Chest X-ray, AP view. Patient: 49 years old, sex M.
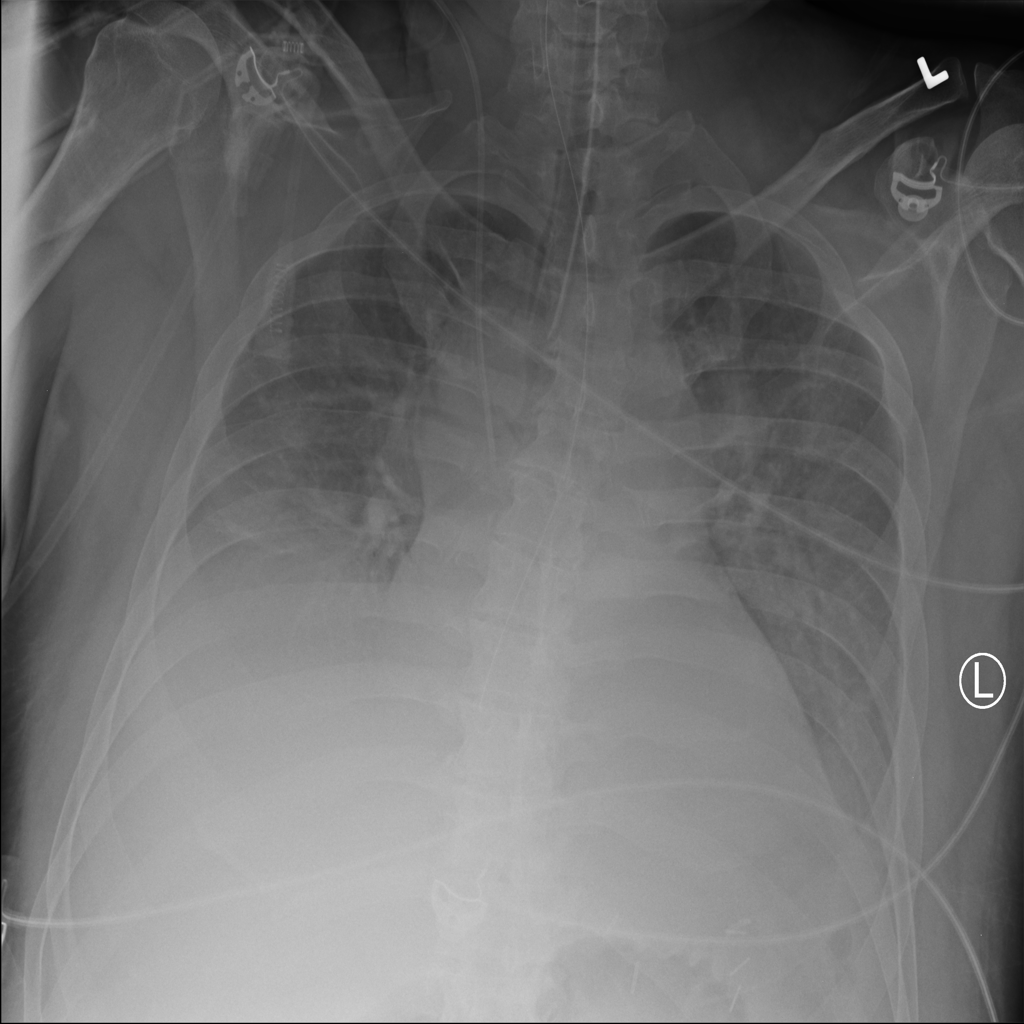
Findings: No Finding